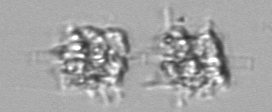
Label: Leptocylindrus_mediterraneus